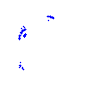
Particle: kaon